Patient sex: M
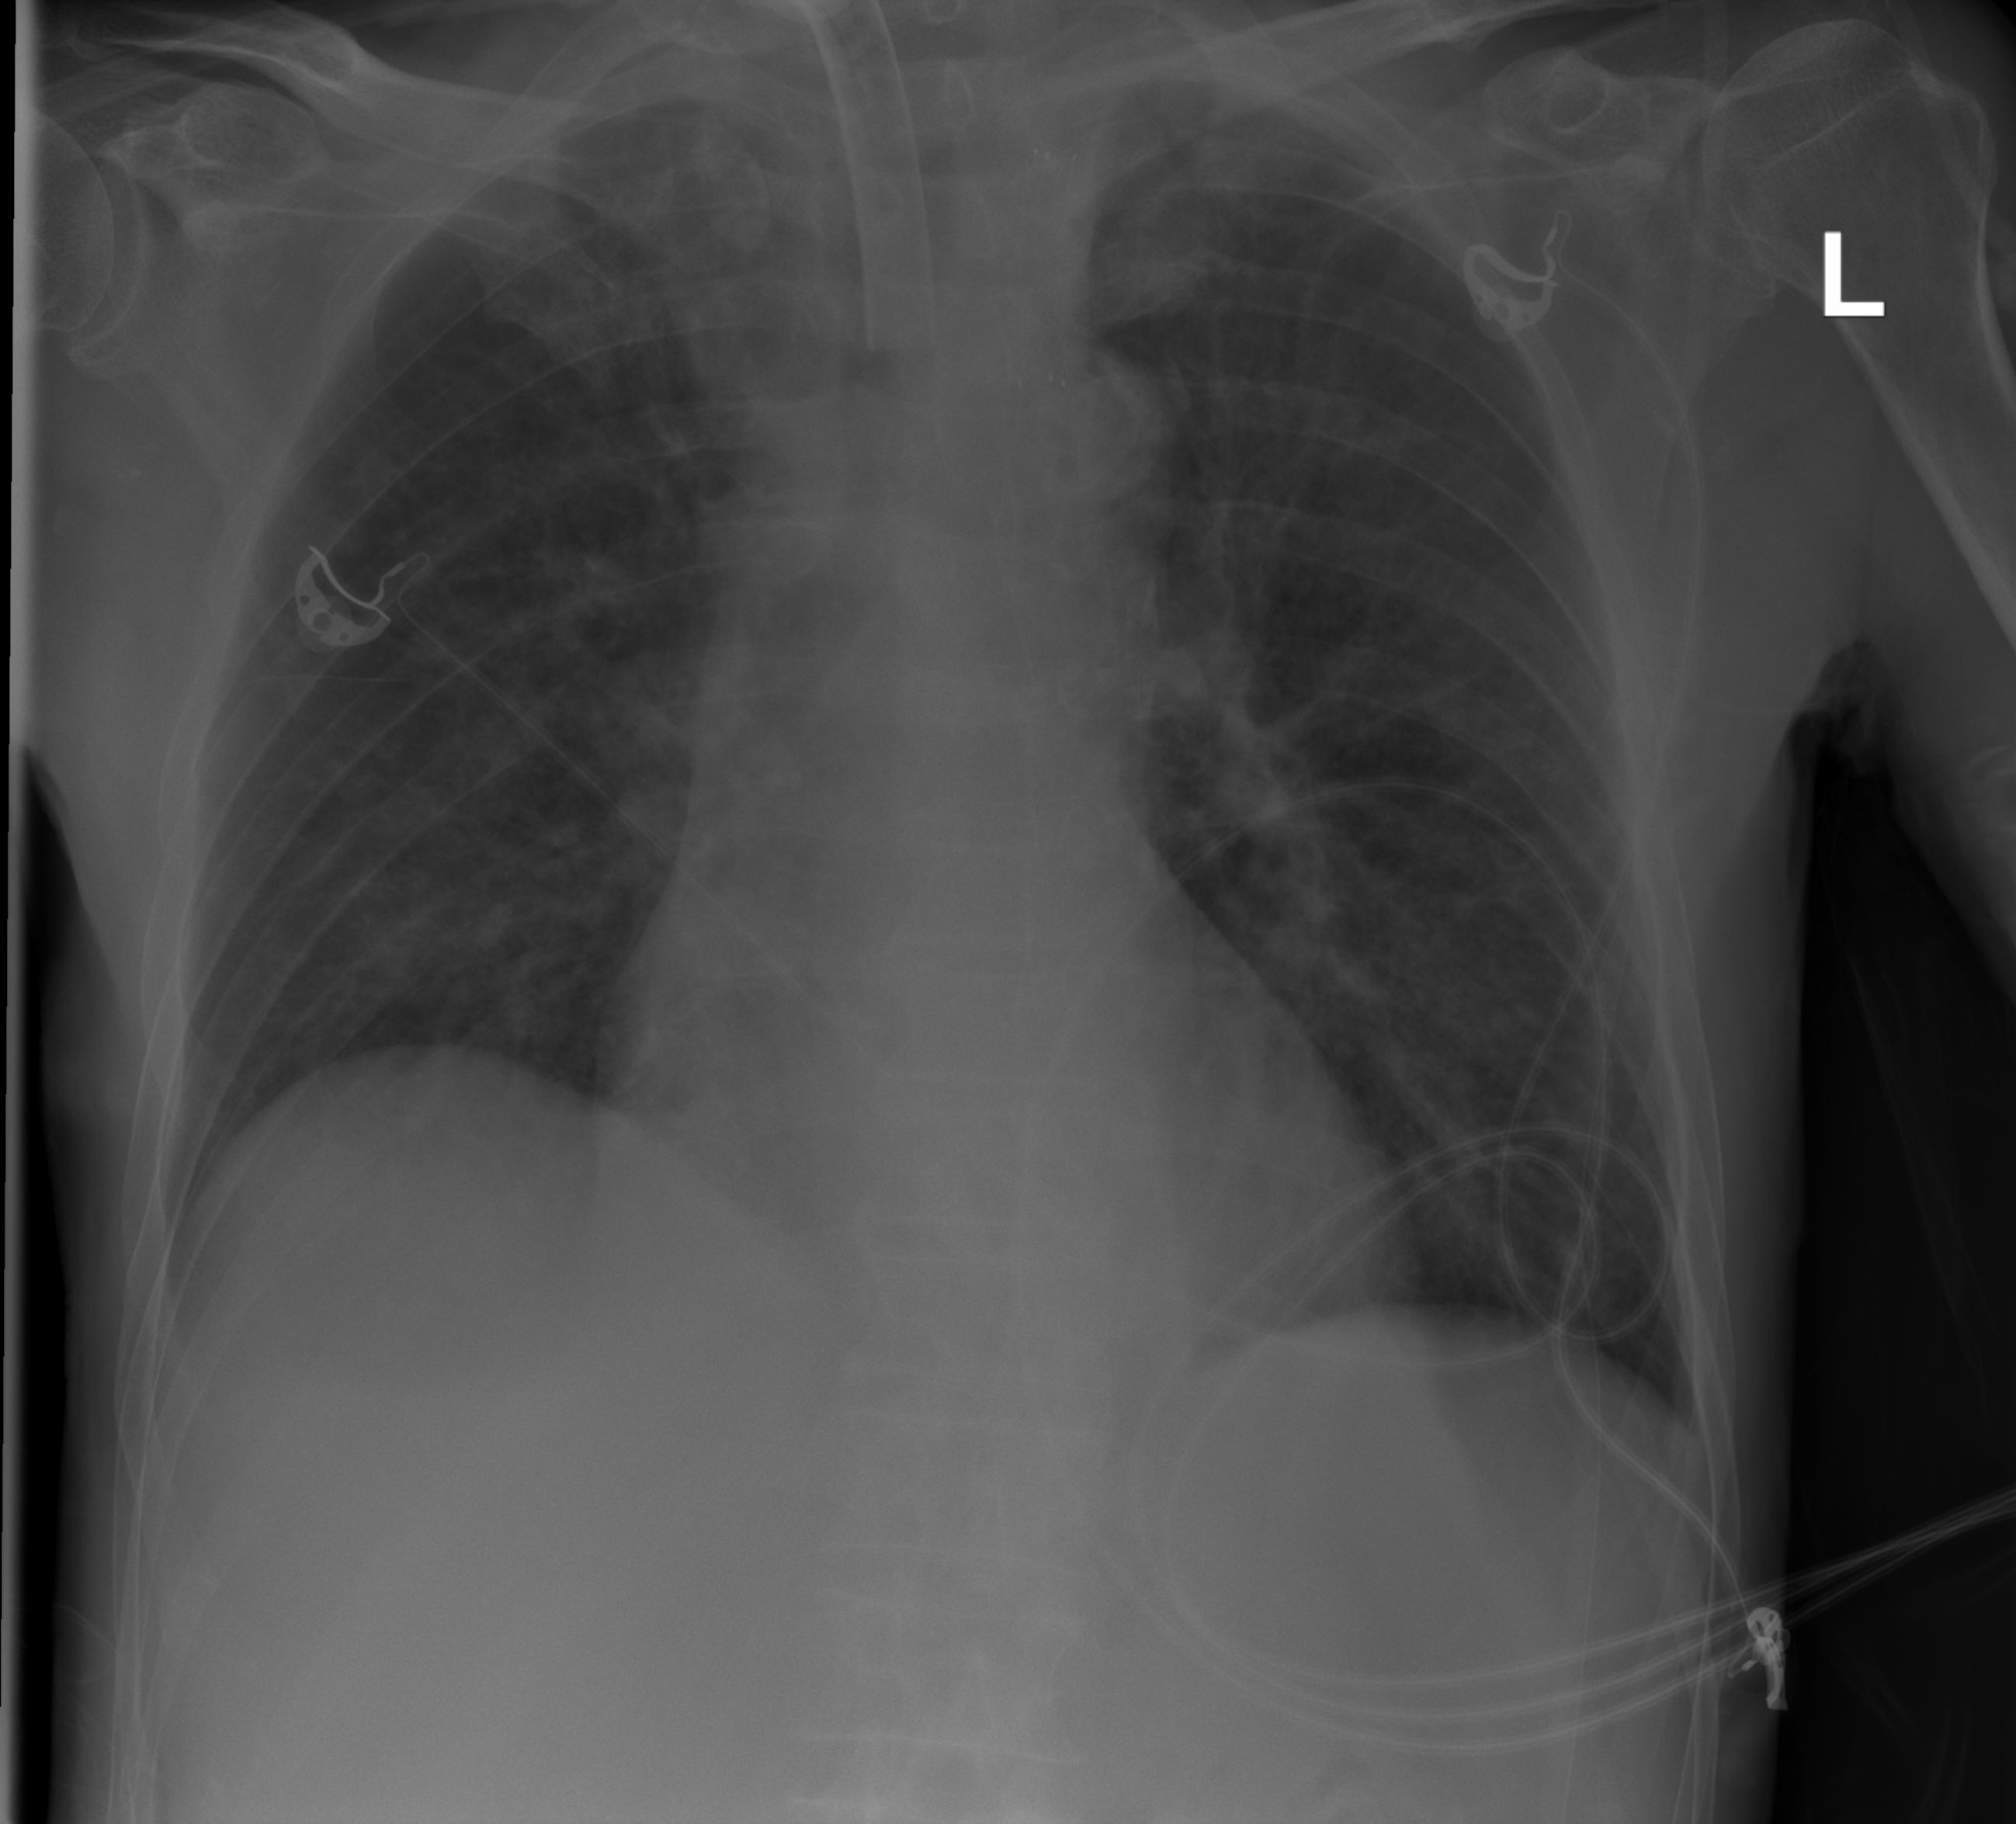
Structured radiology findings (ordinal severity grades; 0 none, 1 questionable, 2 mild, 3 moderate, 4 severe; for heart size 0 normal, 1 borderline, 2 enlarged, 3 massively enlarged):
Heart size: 0
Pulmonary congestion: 0
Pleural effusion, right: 2
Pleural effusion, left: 0
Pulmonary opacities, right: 2
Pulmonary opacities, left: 2
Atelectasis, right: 0
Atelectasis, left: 0